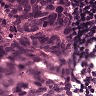
Metastatic tissue present: yes